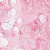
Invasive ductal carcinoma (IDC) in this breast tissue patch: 0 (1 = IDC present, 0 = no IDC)